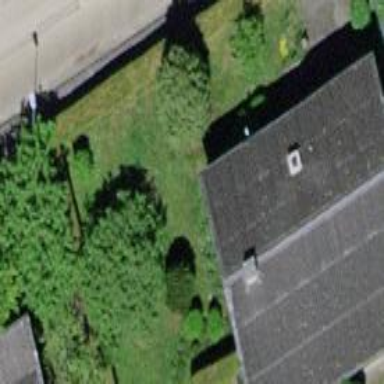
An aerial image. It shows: Simple house.